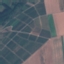
Land use / land cover: PermanentCrop